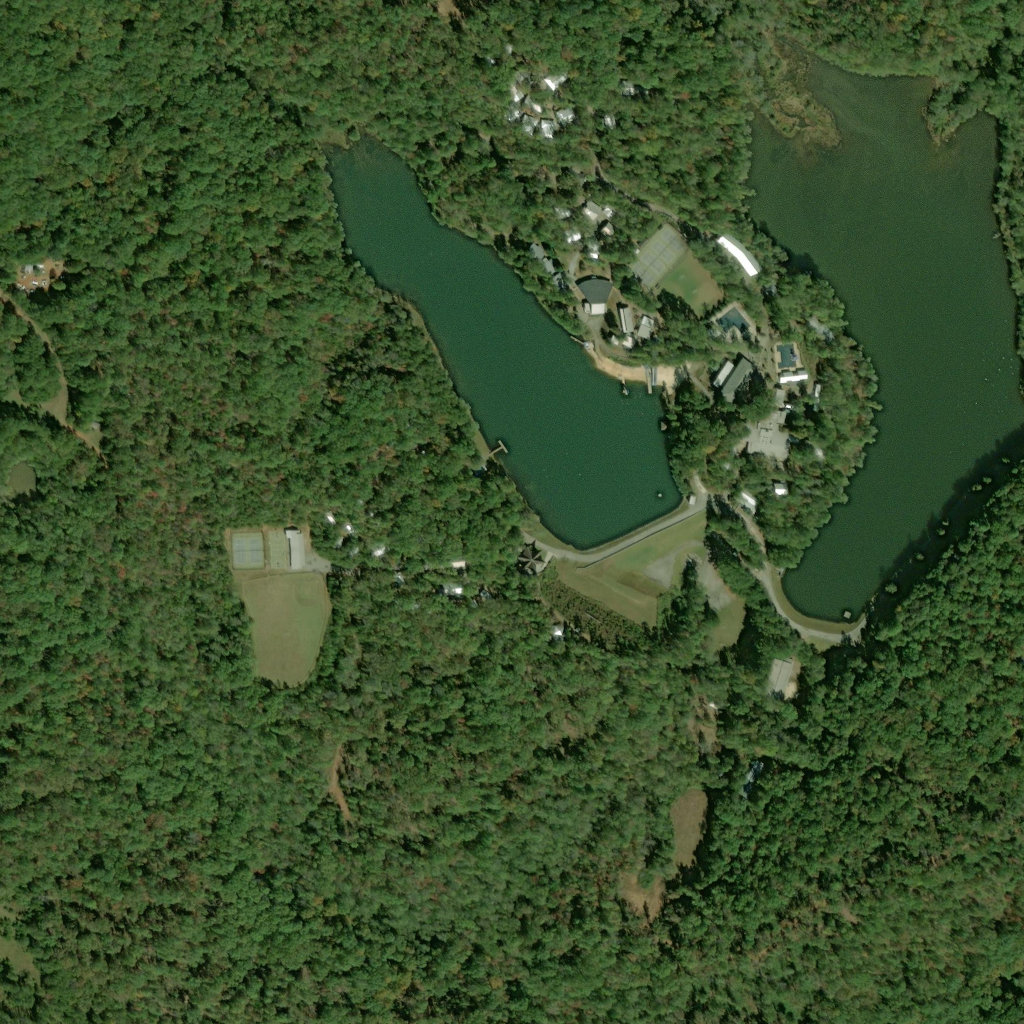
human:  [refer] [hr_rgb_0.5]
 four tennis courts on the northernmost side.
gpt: <box>[[60, 21, 67, 28, 0]]</box>